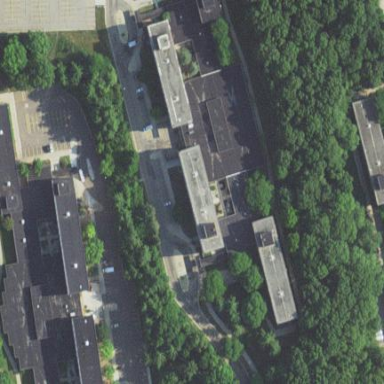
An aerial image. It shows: Dormitory building.